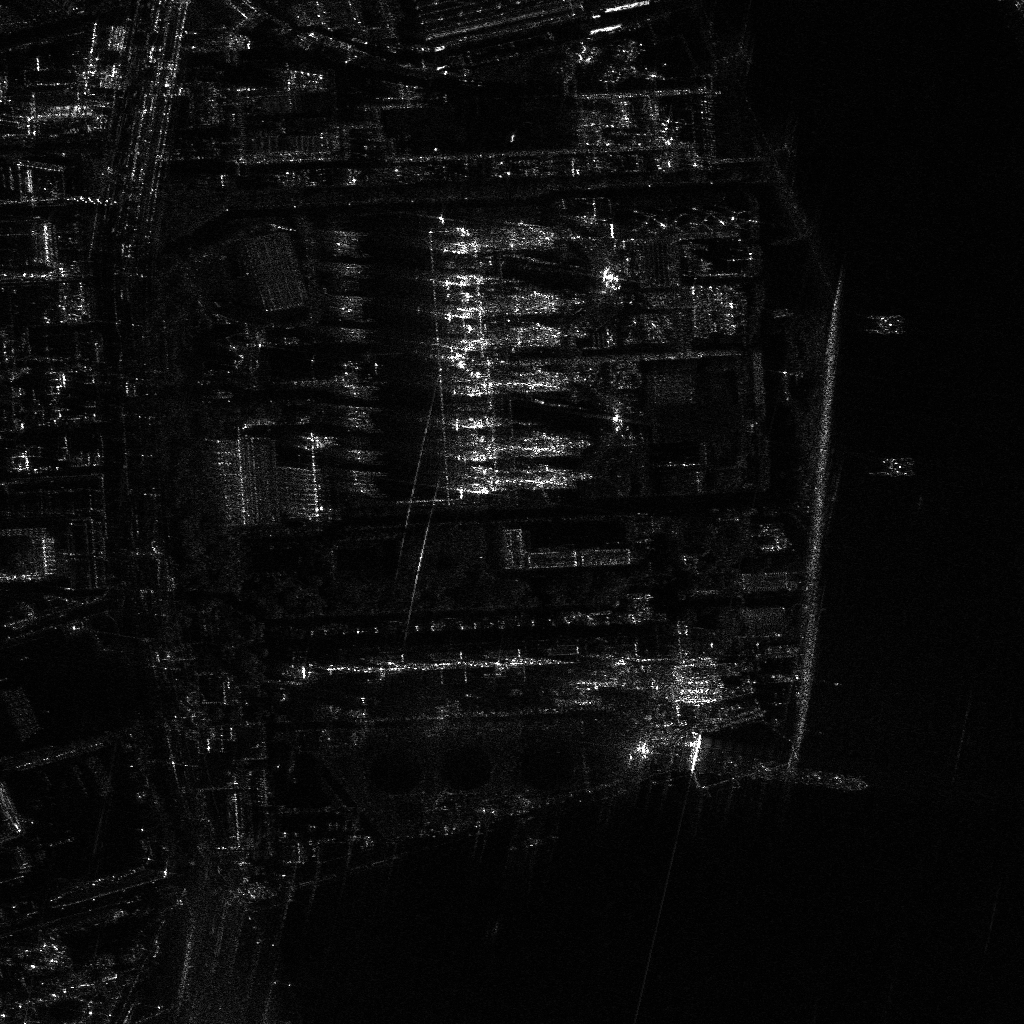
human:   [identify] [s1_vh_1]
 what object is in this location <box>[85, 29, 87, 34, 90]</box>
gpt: <ref>1 large container at the right</ref>

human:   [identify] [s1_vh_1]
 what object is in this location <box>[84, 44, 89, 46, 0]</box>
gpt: <ref>1 medium container at the right</ref>